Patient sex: F
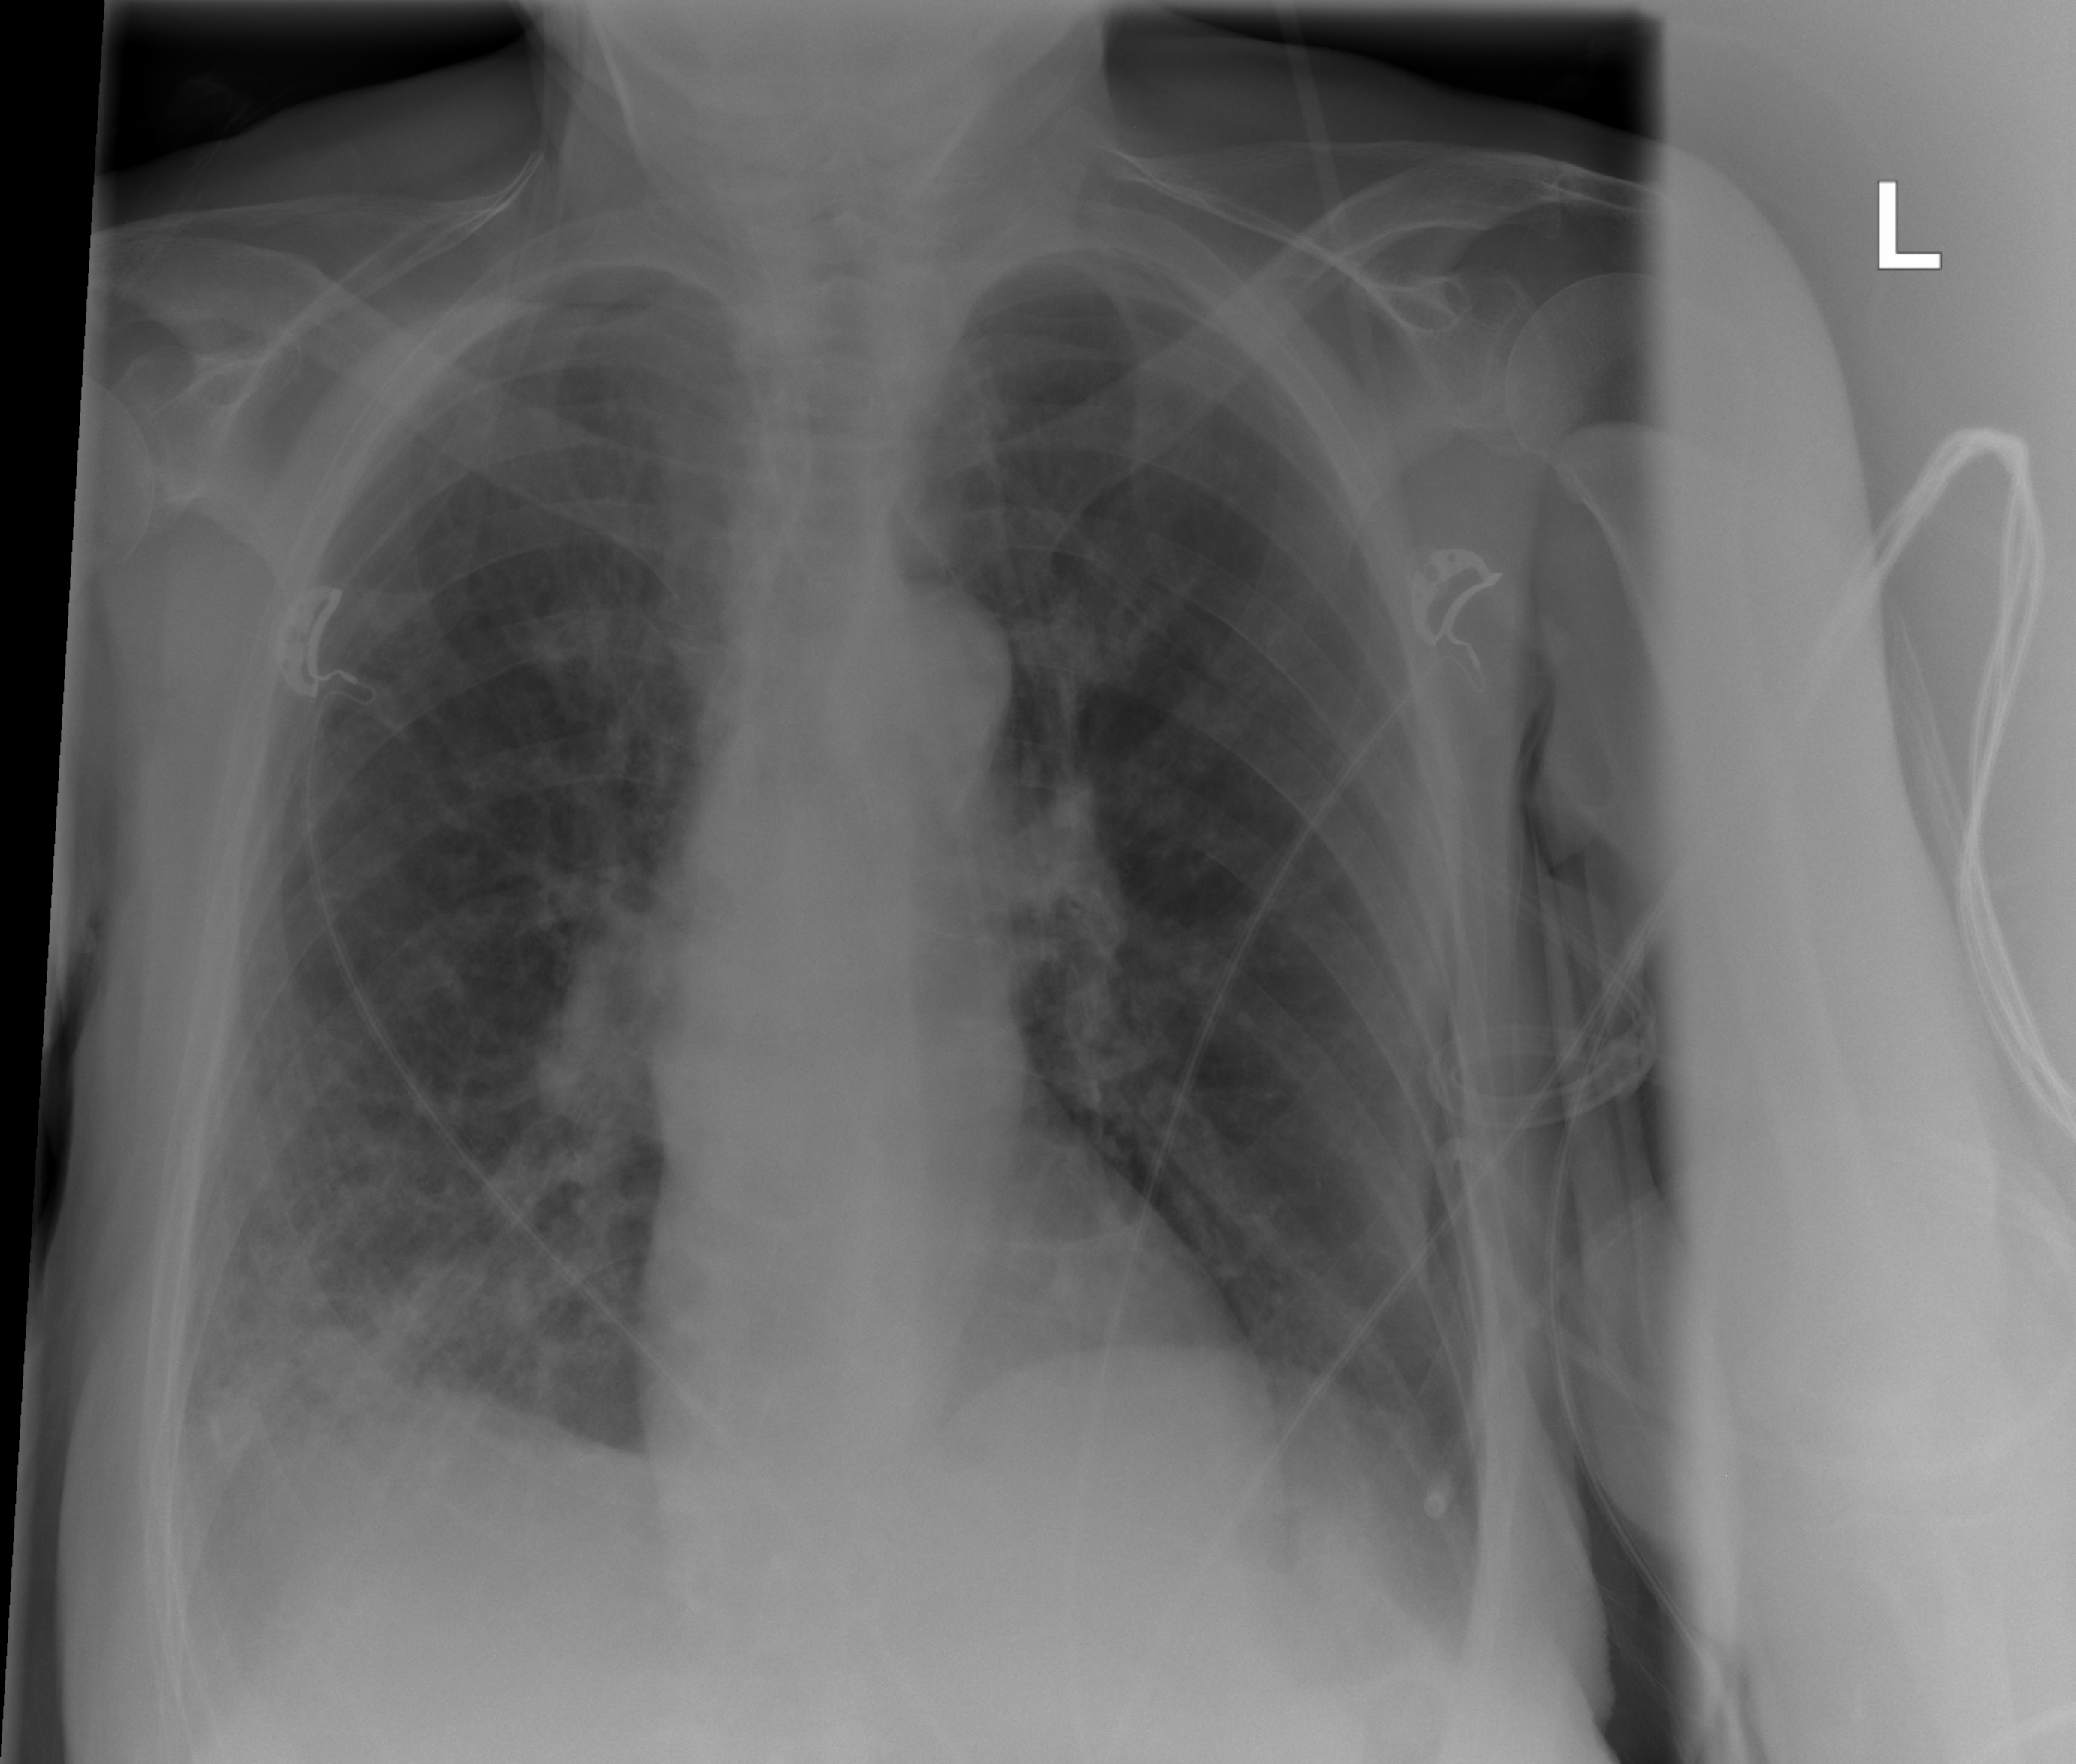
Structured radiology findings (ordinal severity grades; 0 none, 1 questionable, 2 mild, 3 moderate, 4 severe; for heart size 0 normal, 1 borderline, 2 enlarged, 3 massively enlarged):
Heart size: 0
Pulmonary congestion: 0
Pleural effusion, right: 0
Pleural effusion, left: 0
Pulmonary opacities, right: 2
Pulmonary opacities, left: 0
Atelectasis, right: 0
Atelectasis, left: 0